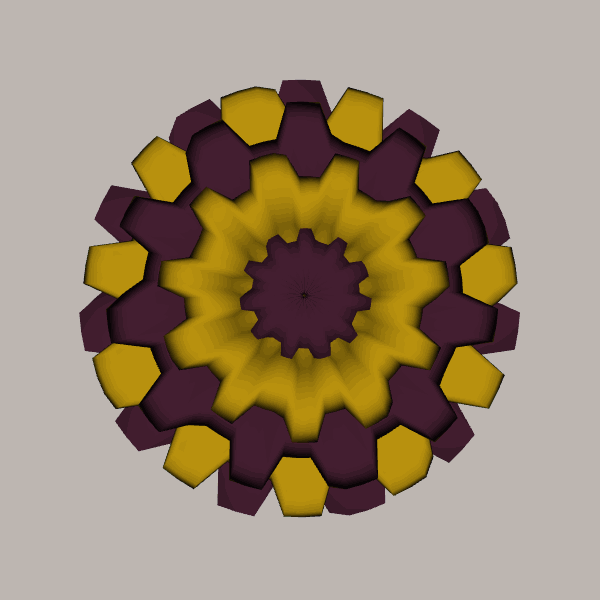
Background: light